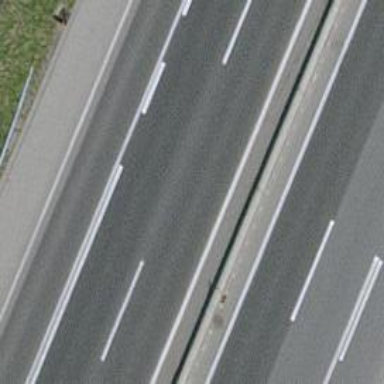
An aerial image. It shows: Motorway junction.